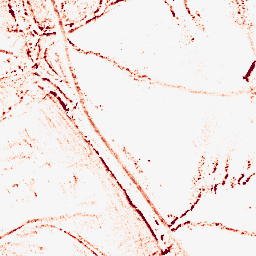
Category: morphological
Decomposition family: morphological_square
Decomposition parameters: operation: opening
size: 5
Upsampling method: bicubic
Upsampling parameters: scale: 8
Upsampling scale: 8